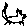
Label: cat